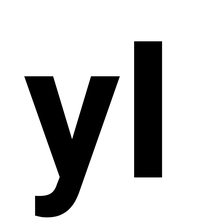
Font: Roboto_Bold